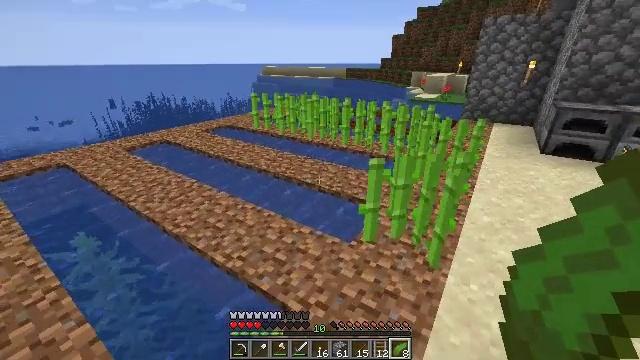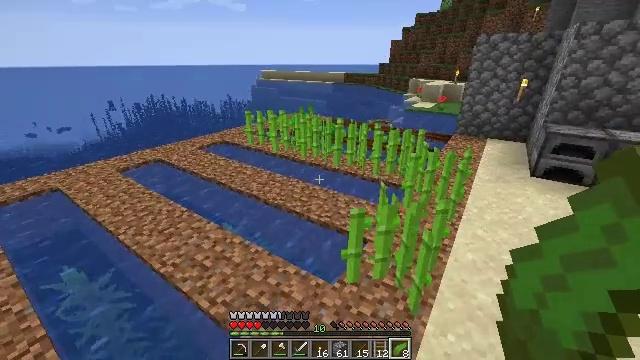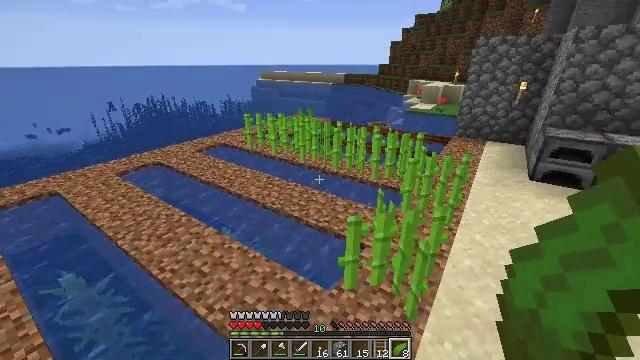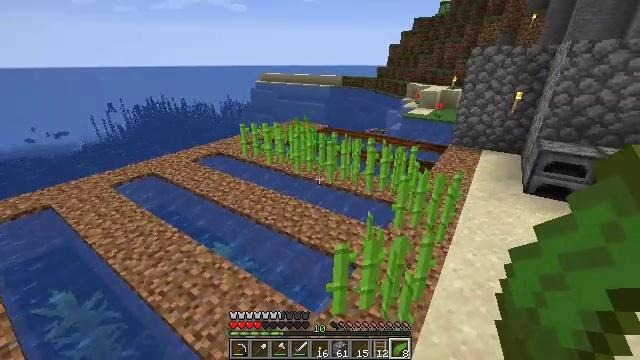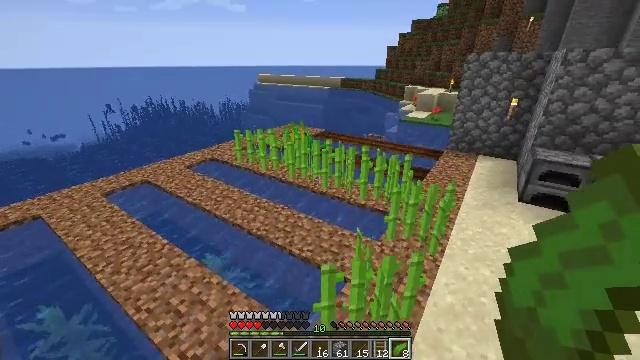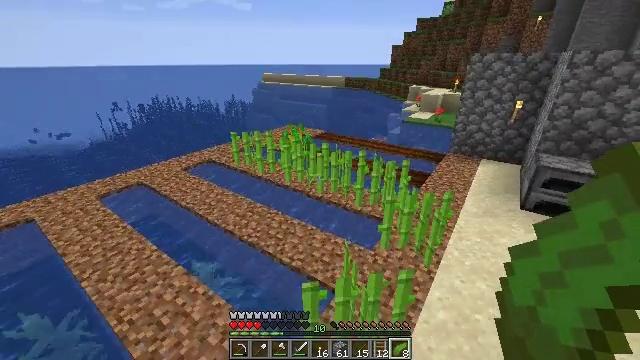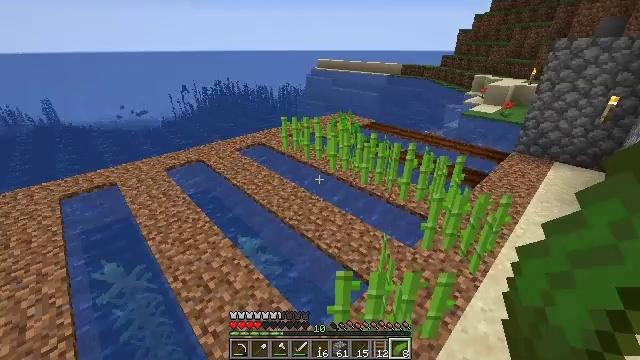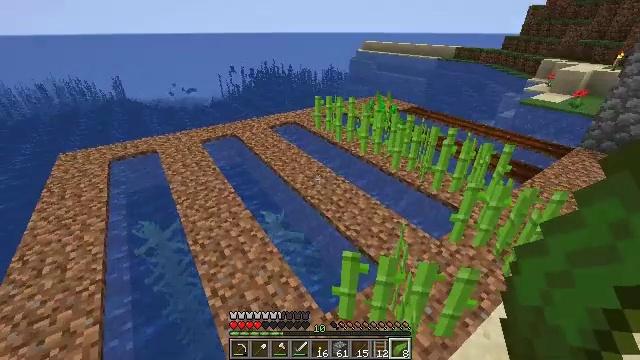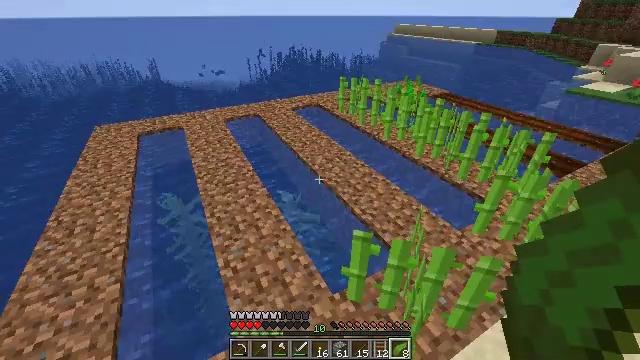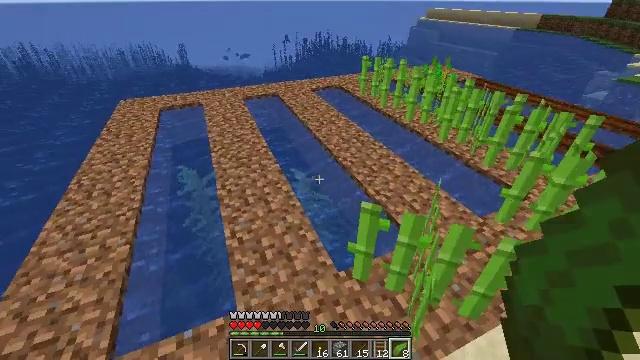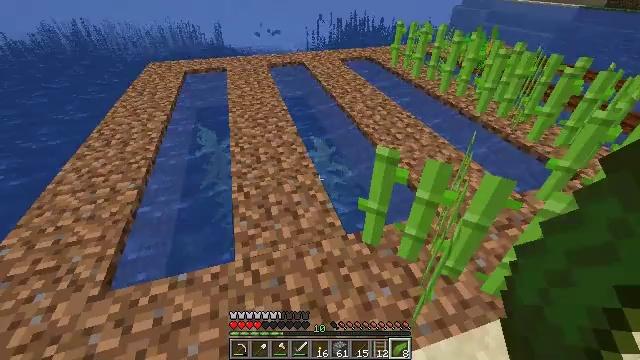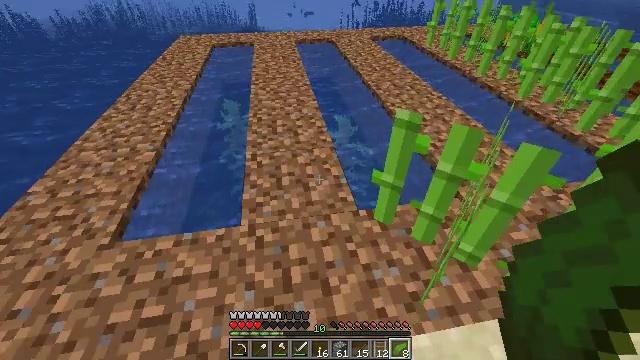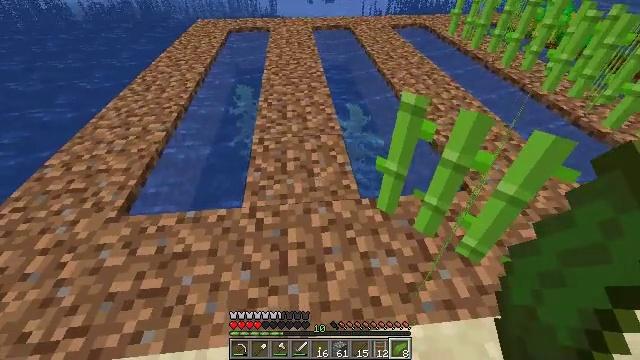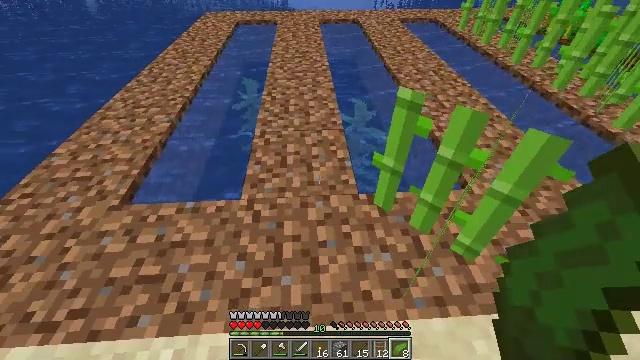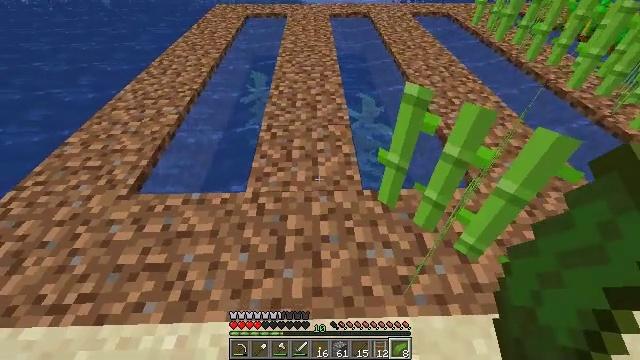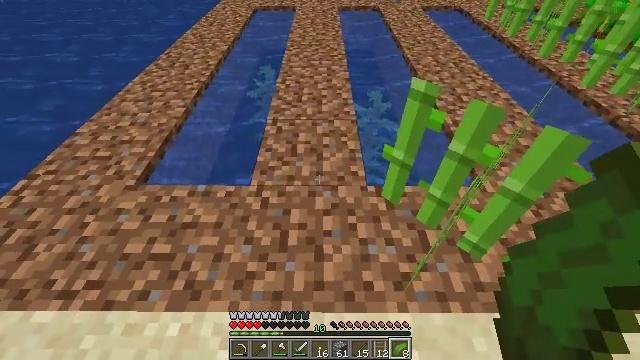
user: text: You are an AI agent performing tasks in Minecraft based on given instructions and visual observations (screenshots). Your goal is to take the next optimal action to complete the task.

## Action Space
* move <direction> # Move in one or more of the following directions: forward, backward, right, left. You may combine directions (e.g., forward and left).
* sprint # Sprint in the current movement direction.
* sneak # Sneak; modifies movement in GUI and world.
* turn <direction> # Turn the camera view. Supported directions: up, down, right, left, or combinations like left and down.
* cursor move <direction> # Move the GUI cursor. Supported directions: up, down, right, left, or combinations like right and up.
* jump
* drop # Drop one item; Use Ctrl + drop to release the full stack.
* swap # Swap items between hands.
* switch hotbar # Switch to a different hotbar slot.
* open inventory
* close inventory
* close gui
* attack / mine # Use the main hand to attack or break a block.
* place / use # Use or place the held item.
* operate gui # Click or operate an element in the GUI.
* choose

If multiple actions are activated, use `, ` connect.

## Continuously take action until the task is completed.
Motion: motion action
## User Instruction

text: Harvesting kelp can be done quickly underwater.
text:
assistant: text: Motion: move forward and move right, jump
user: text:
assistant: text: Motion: move forward and move right, jump
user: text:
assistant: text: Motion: move forward and move right
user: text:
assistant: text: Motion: move right
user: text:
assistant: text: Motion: turn left
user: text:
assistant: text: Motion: turn left and down
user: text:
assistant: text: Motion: turn left and down
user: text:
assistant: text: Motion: turn left and down
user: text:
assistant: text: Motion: turn left and down
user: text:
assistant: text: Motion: turn left and down
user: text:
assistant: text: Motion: turn left and down
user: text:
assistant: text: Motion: turn left and down
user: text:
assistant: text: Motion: turn left and down
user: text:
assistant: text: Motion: turn left and down
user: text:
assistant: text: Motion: turn left and down
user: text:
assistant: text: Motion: turn left
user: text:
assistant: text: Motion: turn left and down
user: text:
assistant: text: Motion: no_op
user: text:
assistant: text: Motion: turn left
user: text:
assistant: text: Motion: move forward, turn left
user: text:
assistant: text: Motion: move forward
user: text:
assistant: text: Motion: move forward
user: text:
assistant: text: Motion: move forward
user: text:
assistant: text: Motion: move forward
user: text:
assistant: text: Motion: move forward
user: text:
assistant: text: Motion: no_op
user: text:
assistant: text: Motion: turn down
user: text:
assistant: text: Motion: no_op
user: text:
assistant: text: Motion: no_op
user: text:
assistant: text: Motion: no_op